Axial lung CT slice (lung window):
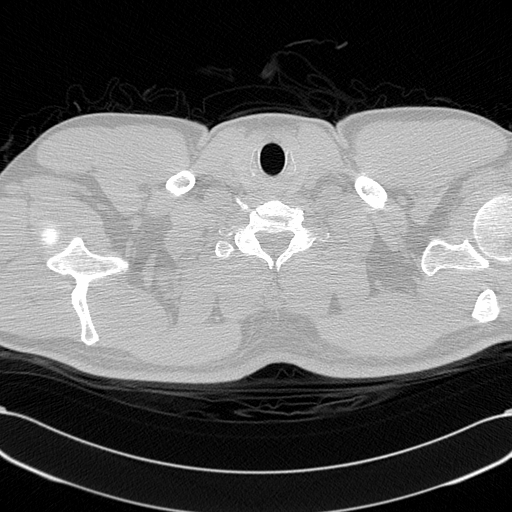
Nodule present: no